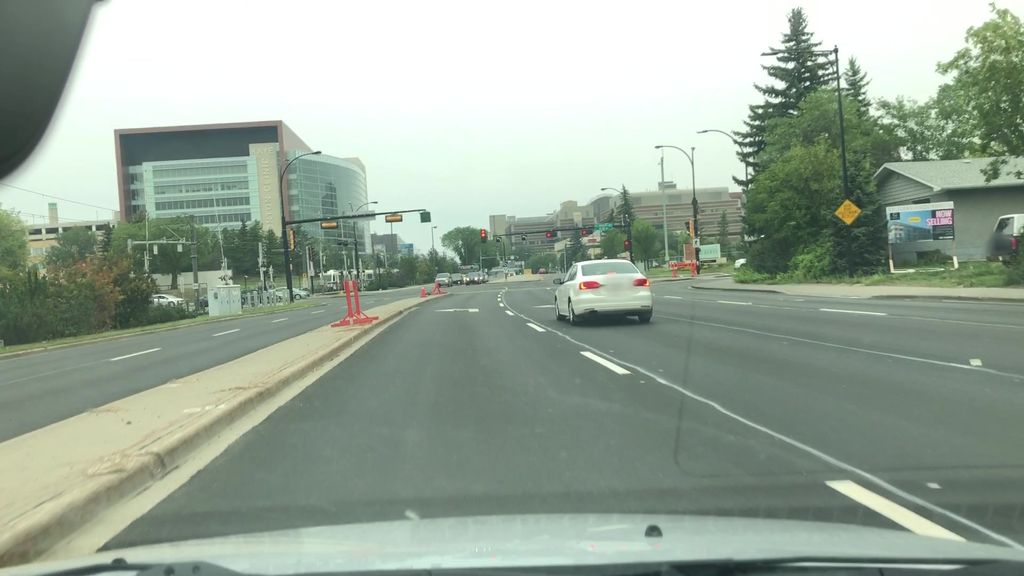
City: edmonton